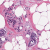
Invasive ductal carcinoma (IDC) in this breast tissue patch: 0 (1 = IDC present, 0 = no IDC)